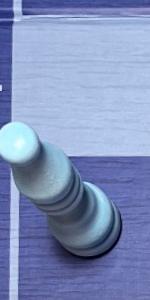
Label: Bishop_White